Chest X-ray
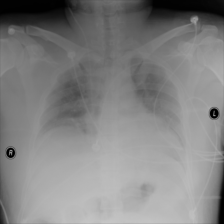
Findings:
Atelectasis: negative
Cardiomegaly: negative
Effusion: negative
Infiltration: negative
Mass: negative
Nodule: negative
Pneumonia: negative
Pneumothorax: negative
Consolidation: negative
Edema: negative
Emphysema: negative
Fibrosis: negative
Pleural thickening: negative
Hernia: negative